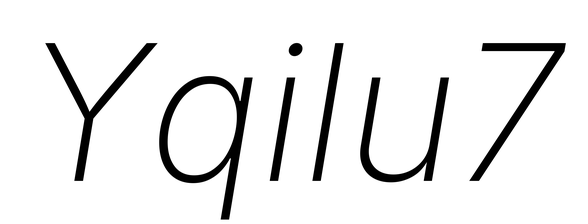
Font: Inter-Italic_ExtraLight_Italic